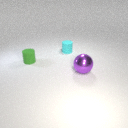
small cyan rubber cylinder behind large purple metal sphere